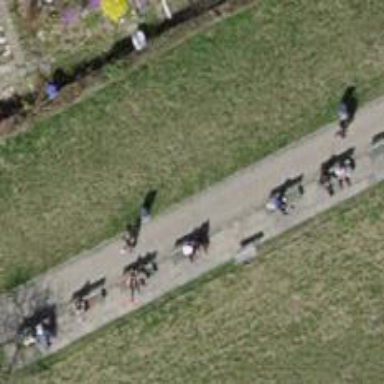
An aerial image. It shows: Bench.